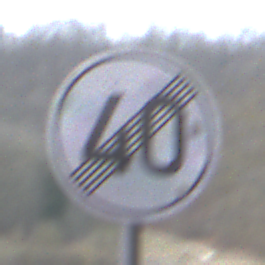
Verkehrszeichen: EndeGeschwindigkeit40
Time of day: MorningAfternoon
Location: Outdoor (Nature)
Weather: PartlyCloudy
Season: NotSpecified
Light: Natural